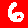
Digit: 6